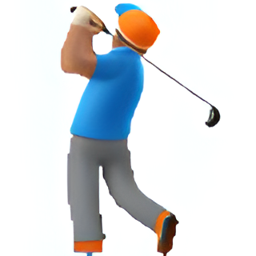
Name: man golfing type 4
Emoji: 🏌🏽‍♂️
Group: People & Body
Sub-group: person-sport